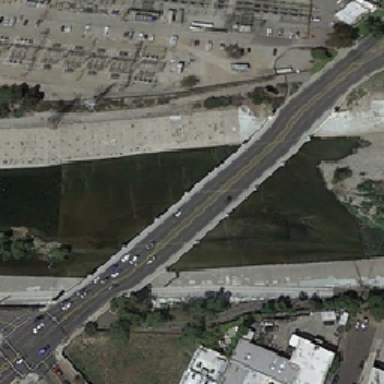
The bridge crosses the river diagonally with buildings on both sides .